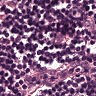
Metastatic tissue present: no